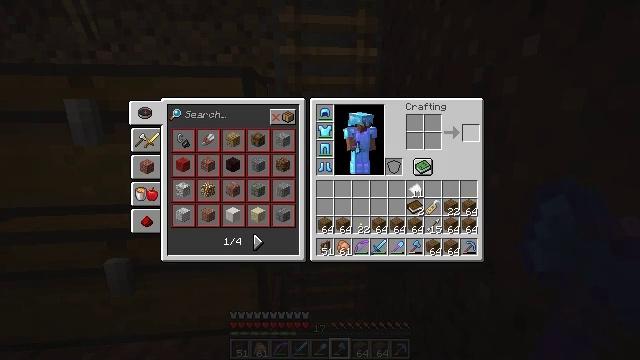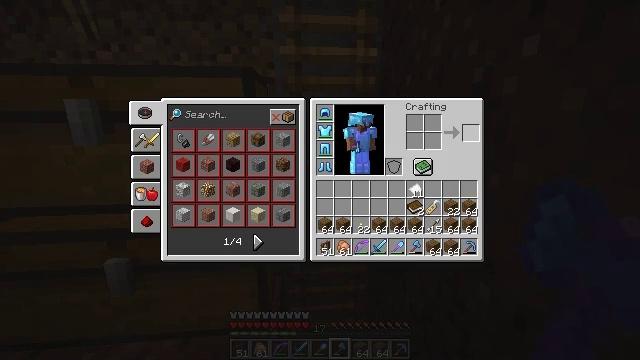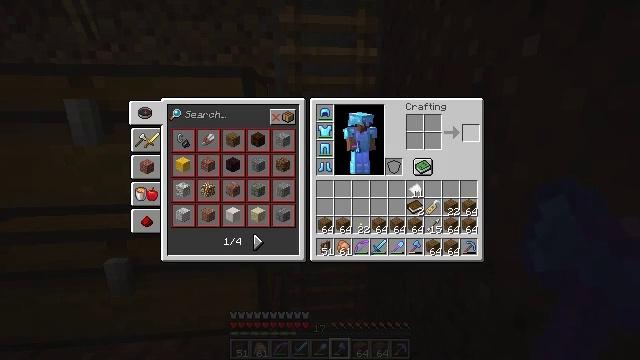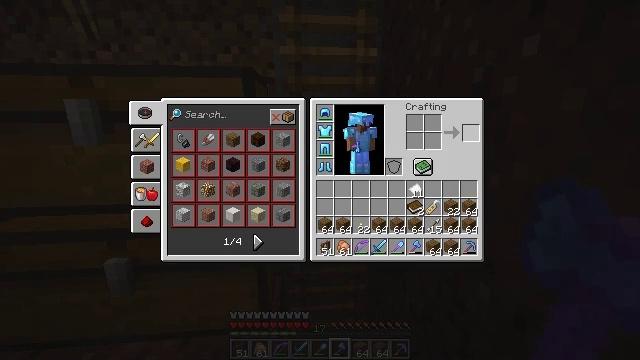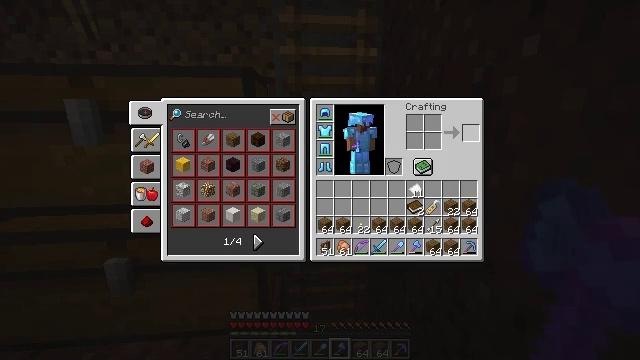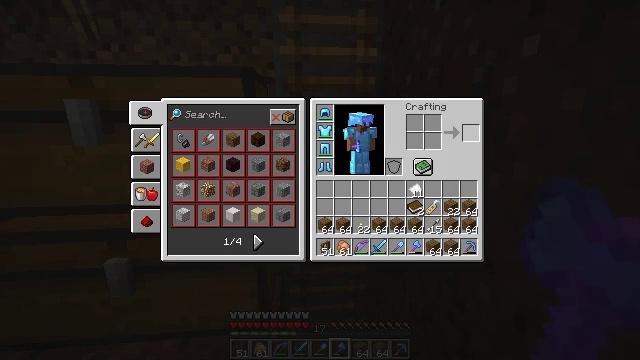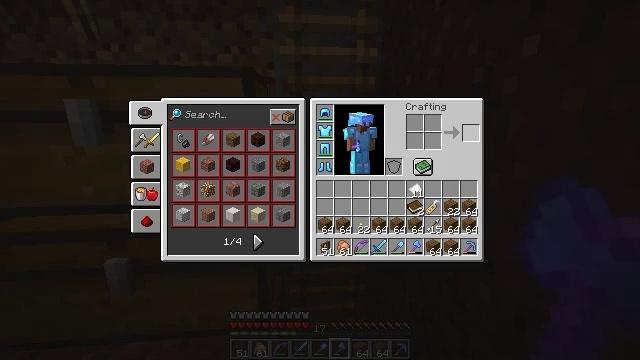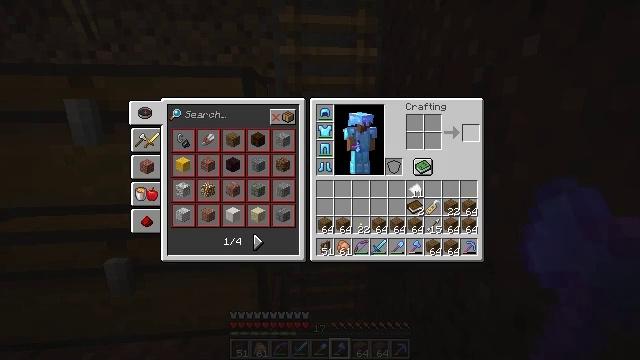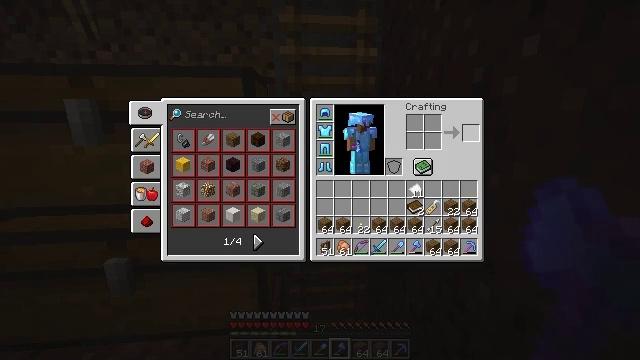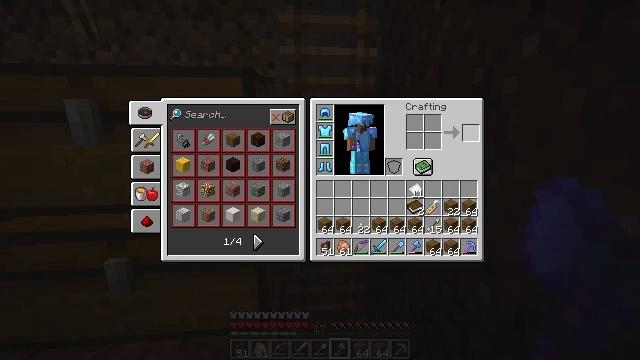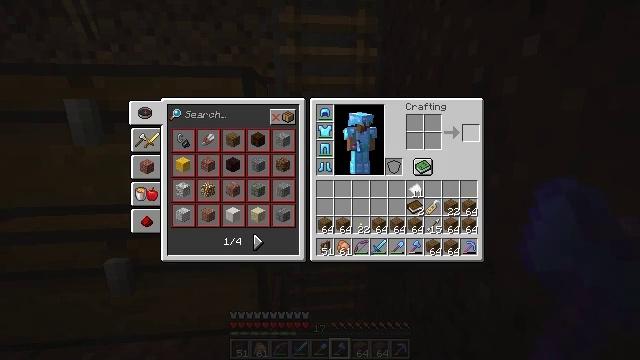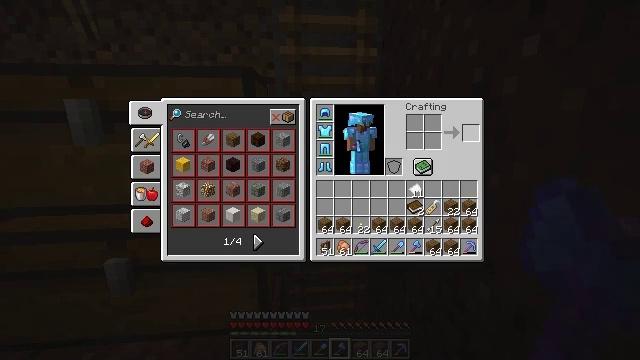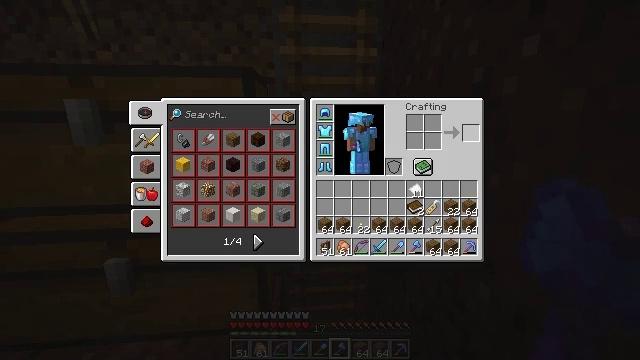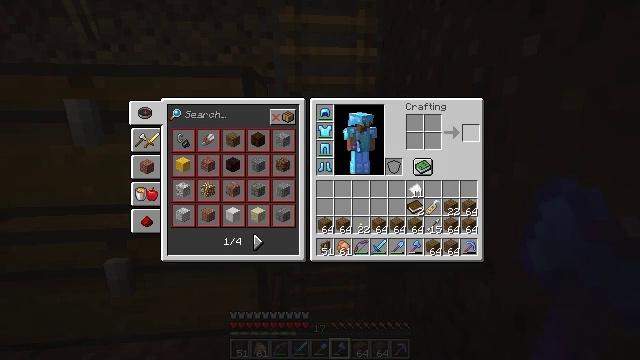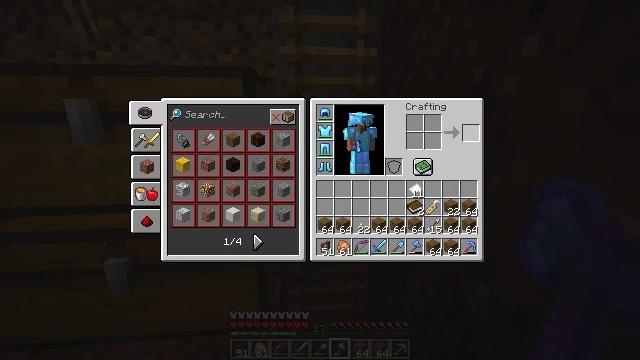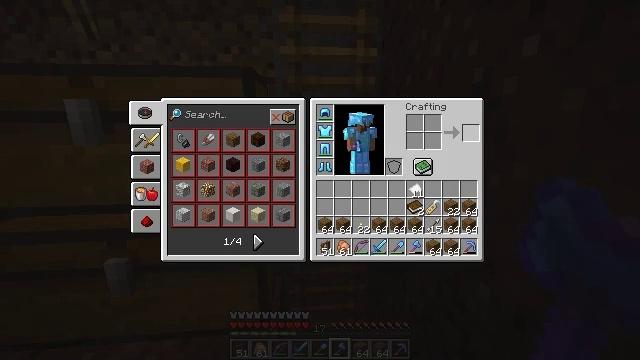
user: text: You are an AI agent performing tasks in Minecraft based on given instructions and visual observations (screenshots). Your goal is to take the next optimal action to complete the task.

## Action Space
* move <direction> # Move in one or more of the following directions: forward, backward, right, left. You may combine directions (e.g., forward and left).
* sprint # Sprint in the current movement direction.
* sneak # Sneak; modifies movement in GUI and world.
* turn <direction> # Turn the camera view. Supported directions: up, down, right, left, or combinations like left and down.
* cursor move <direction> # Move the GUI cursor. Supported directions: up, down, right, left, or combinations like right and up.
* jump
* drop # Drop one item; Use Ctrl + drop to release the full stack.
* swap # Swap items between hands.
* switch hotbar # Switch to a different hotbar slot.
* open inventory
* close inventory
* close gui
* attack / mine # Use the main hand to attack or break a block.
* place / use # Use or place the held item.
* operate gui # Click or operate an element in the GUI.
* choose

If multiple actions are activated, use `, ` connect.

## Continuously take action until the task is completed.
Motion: motion action
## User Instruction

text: Attack the spruce fence to dismantle it.
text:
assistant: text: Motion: no_op
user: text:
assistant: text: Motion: no_op
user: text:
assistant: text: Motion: no_op
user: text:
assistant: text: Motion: no_op
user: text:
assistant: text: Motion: no_op
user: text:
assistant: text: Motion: no_op
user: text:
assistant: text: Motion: no_op
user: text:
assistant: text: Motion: no_op
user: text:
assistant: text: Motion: no_op
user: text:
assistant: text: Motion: no_op
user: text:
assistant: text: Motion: no_op
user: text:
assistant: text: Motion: no_op
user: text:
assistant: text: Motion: no_op
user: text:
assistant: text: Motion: no_op
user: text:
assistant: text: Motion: no_op
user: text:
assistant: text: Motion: no_op
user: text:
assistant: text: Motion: no_op
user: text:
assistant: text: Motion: no_op
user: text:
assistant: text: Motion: no_op
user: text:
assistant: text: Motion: no_op
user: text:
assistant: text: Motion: no_op
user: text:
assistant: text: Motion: no_op
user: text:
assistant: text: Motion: no_op
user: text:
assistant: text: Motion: no_op
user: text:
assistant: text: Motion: no_op
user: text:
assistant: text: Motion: no_op
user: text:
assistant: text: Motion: no_op
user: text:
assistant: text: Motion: no_op
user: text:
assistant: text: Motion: no_op
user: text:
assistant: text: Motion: no_op